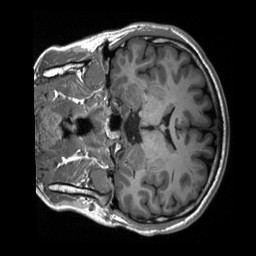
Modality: T1w
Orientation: coronal
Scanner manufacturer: siemens
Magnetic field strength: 3 T
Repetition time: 2.3 s
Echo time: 0.00232 s